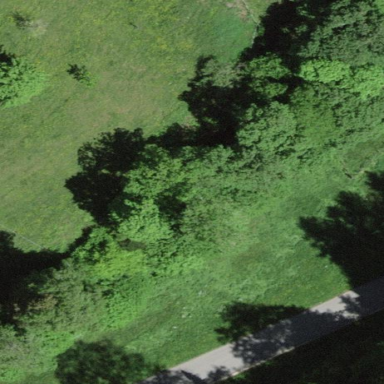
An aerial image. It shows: Forest area.